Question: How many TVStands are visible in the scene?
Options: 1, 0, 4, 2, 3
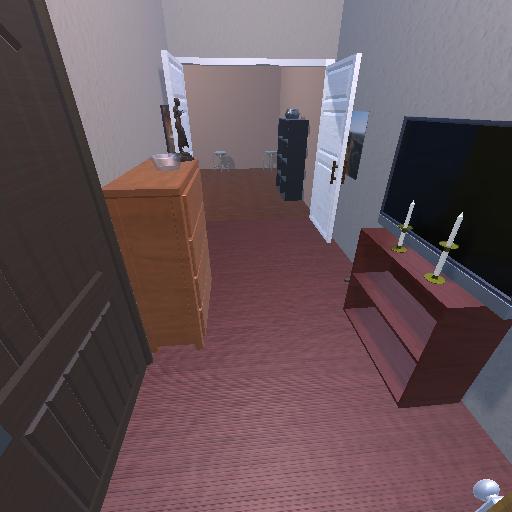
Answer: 1